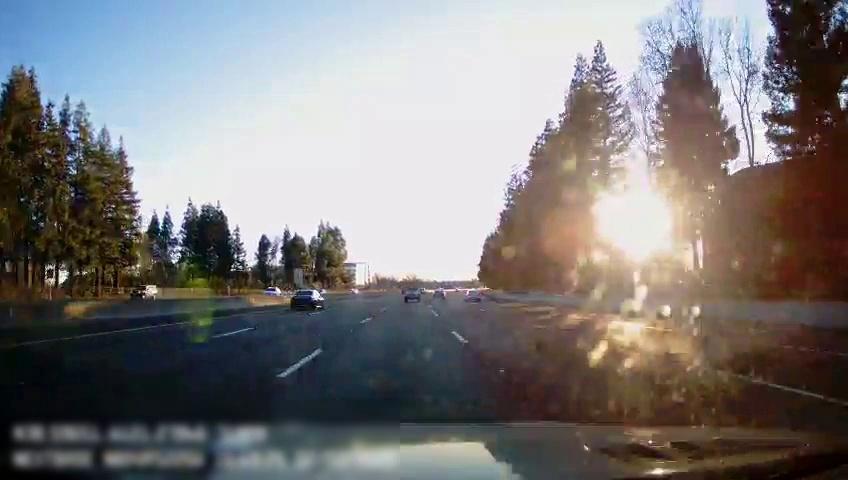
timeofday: Day
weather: Sunny
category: Drivable Space
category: Vehicles | Car
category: Vehicles | Truck
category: Vehicles | Car
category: Vehicles | Car
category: Vehicles | SUV
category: Vehicles | SUV
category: Lanes | Alternate Lane
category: Lanes | Alternate Lane
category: Lanes | Current Lane
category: Lanes | Current Lane
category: Lanes | Alternate Lane
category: Lanes | Alternate Lane
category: Traffic | Signs